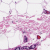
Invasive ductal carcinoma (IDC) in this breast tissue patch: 0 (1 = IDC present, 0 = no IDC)